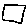
Label: square